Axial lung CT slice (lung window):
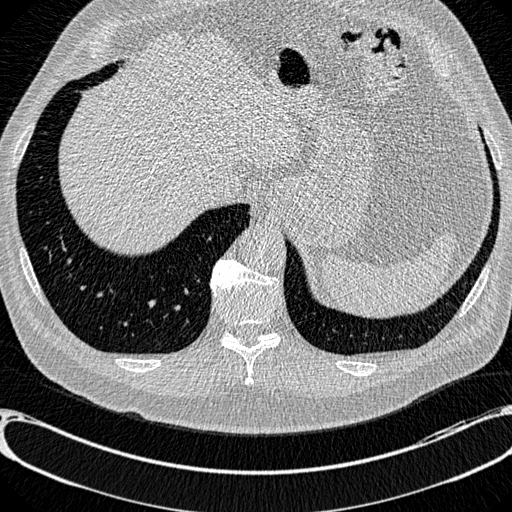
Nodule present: no